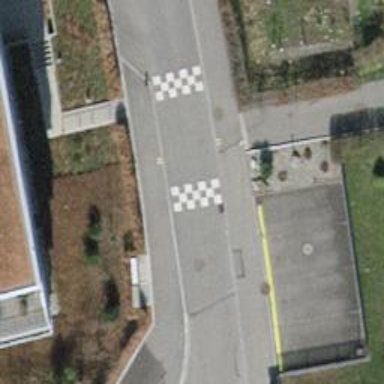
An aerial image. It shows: Bollard barrier.